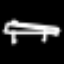
Label: bed